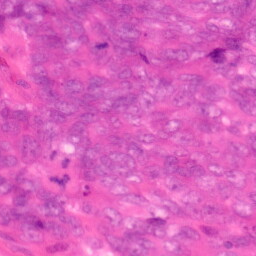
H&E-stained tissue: Colon